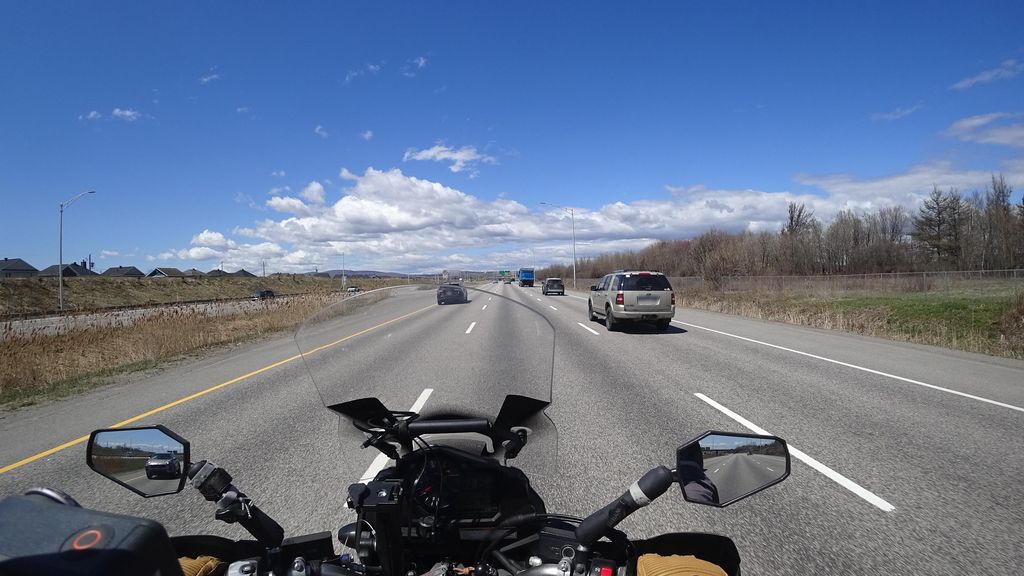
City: quebec_city